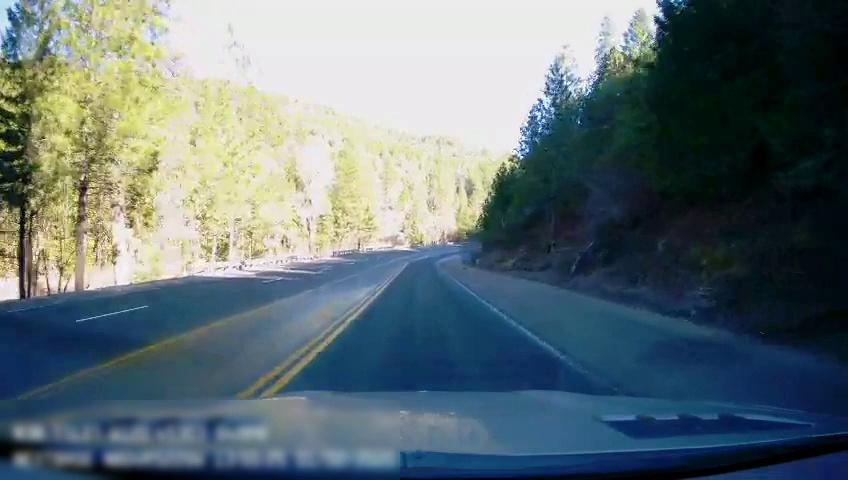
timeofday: Day
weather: Sunny
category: Drivable Space
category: Lanes | Opposite Lane
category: Lanes | Alternate Lane
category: Lanes | Opposite Lane
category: Lanes | Current Lane
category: Lanes | Alternate Lane
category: Lanes | Opposite Lane